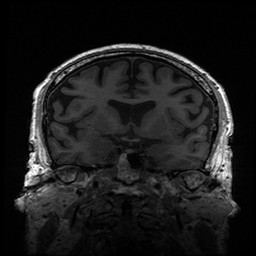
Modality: T1w
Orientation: coronal